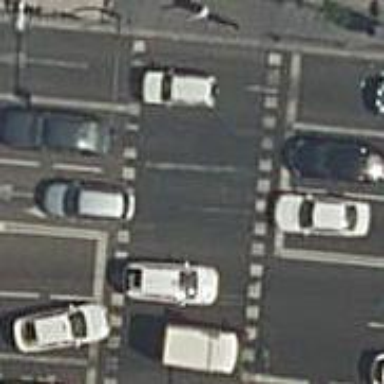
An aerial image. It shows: Traffic signals at road crossing.